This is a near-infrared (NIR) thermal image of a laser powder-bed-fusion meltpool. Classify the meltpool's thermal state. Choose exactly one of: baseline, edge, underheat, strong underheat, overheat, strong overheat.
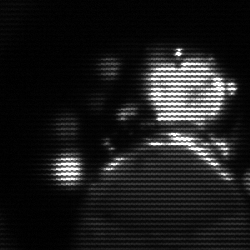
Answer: baseline